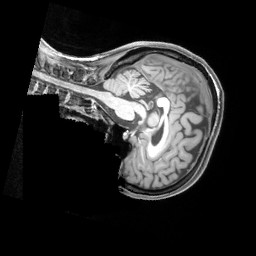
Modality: T1w
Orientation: sagittal